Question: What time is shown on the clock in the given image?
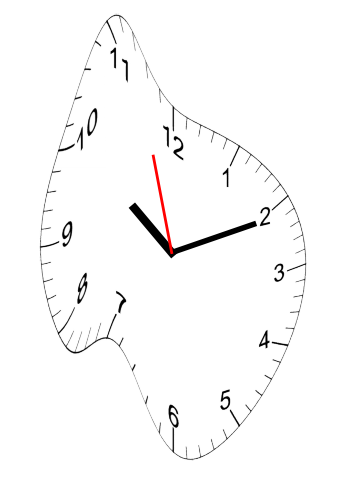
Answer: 10:10:57